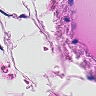
Metastatic tissue present: no